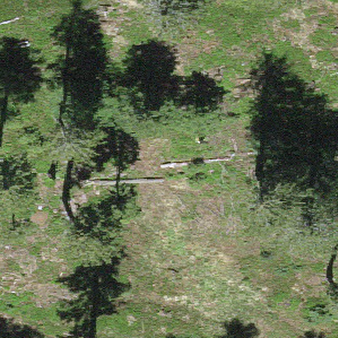
Label: other